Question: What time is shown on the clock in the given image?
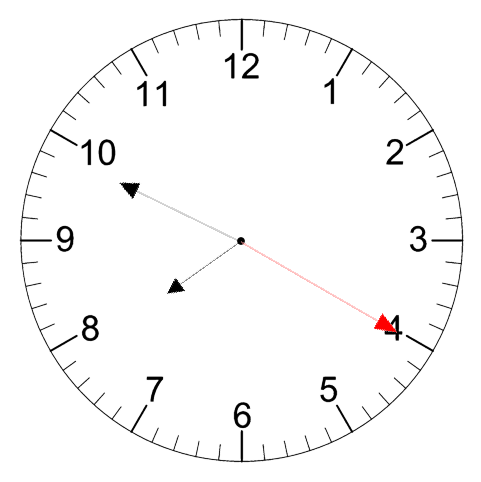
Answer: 07:49:20